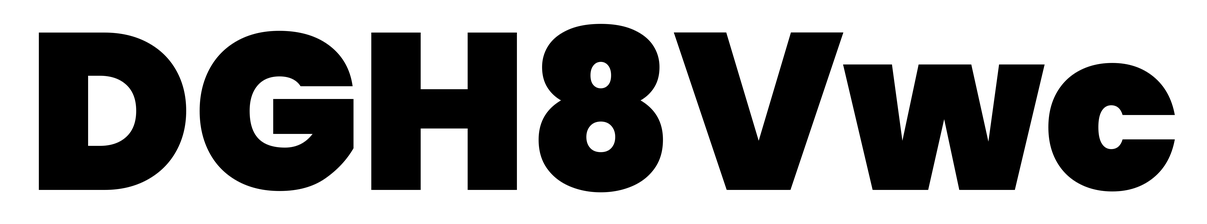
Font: Poppins-Black